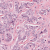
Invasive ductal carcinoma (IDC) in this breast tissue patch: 1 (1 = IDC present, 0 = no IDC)